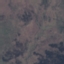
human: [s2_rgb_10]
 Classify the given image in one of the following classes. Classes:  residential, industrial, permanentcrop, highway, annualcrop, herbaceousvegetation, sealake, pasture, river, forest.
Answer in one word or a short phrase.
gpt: HerbaceousVegetation